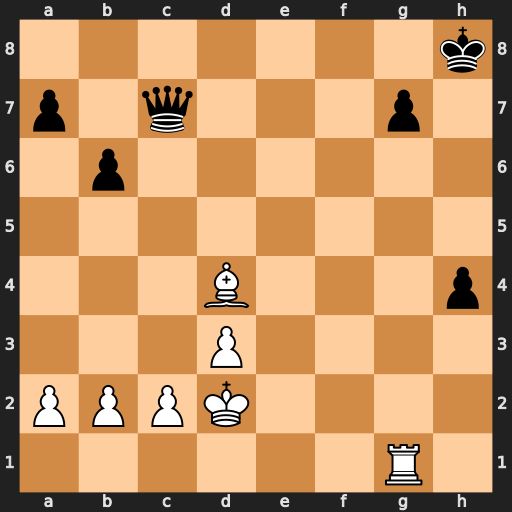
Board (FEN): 7k/p1q3p1/1p6/8/3B3p/3P4/PPPK4/6R1
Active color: w
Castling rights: -
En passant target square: -
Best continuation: Rxg7 Qxg7 Bxg7+